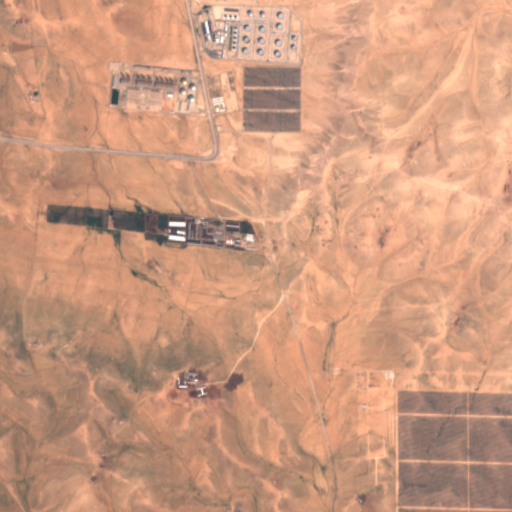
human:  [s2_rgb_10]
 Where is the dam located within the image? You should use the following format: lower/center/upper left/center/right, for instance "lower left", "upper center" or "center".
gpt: The dam is located in the upper left of the image.
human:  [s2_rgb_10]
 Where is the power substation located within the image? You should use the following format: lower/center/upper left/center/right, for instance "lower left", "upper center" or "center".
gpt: The power substation is located in the upper left of the image.
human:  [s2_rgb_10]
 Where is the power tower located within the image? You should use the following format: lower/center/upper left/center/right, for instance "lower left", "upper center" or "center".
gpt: The power tower is located in the upper left of the image.
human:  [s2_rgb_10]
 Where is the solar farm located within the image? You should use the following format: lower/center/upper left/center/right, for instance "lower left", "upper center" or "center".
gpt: The solar farm is located in the upper center of the image.
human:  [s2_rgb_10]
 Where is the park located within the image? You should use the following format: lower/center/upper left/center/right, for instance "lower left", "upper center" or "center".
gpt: There is no park in the image.